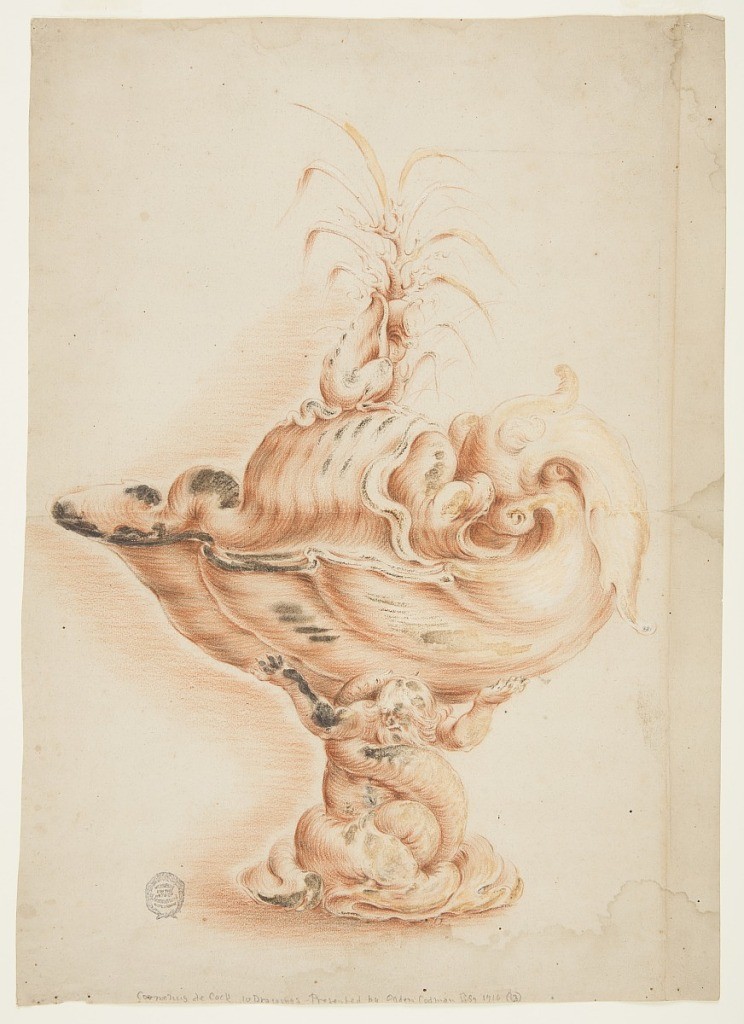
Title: Design for a Fantastic Goblet
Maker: Jan Lutma, Dutch, ca. 1584 - 1669
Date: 1630–60
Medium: Red chalk, brush and watercolor, oxidized white heightening on off white laid paper
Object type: Drawing
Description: Vertical rectangle. Foot and shaft consist of a merman as Atlas, intertwined with a dolphin. A fantastic shell has a cover shaped as a dragon. On top of it sits a fantastic animal beside a coral plant.